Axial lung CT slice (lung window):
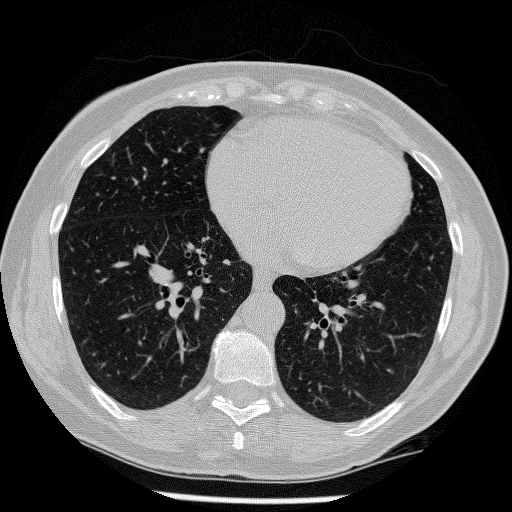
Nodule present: no